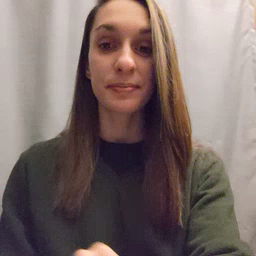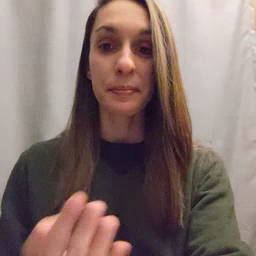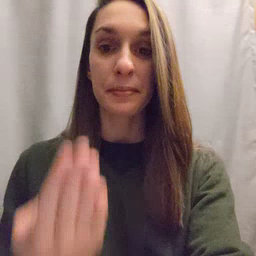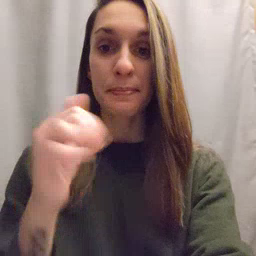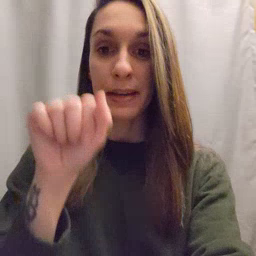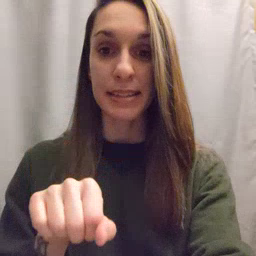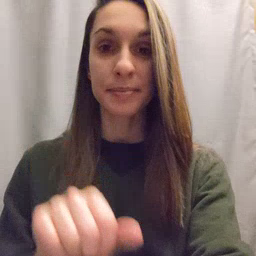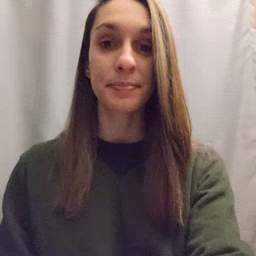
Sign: mitten